Field crop: maize
Growth stage: 2
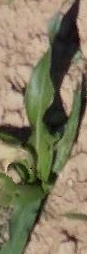
Species: maize